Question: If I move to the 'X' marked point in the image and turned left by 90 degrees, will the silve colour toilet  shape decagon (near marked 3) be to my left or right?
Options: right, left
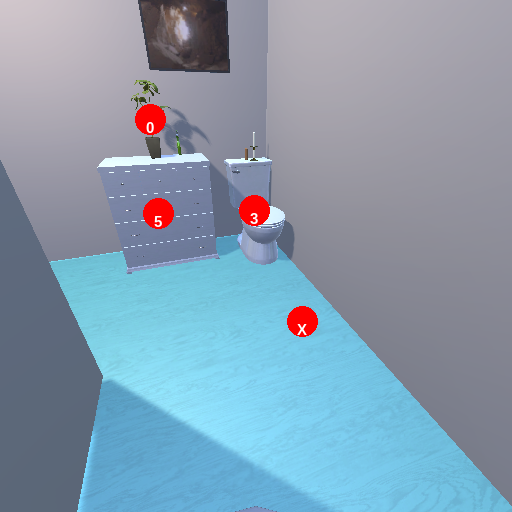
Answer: right